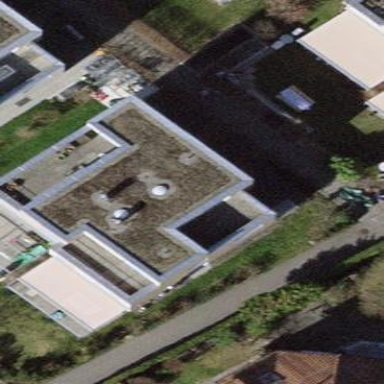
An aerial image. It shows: Terrace building.